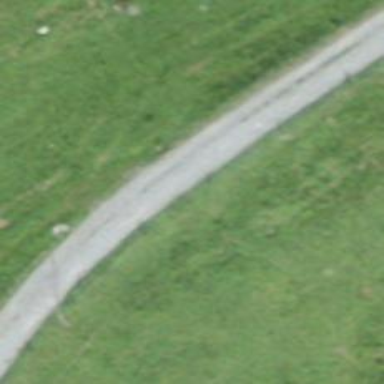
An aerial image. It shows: Passing place on the road.